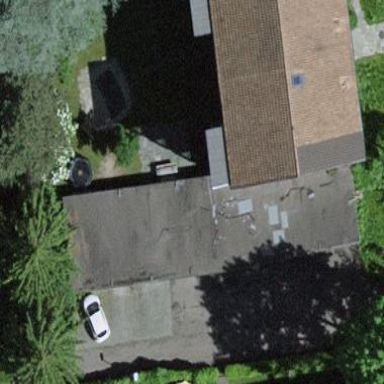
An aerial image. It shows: Group of garages.